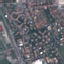
Land use / land cover class: Residential